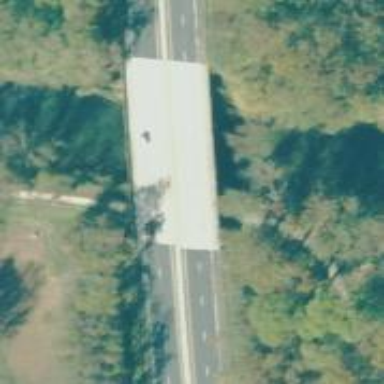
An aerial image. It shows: Bridge on trunk expressway.